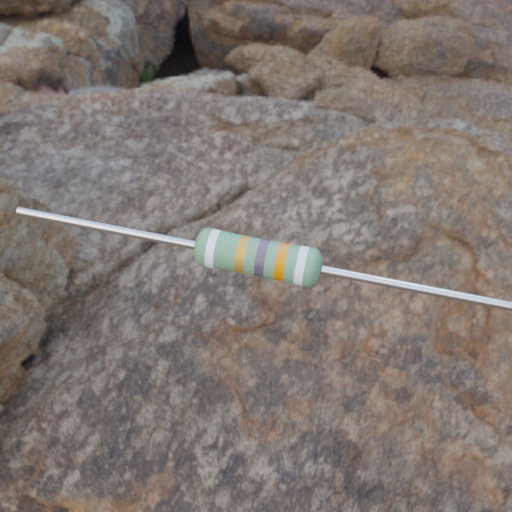
Resistor colour bands (in order): white, gold, gray, orange, white